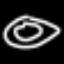
Label: donut